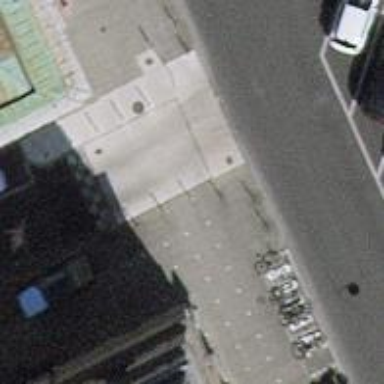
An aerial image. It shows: Unmarked road crossing.